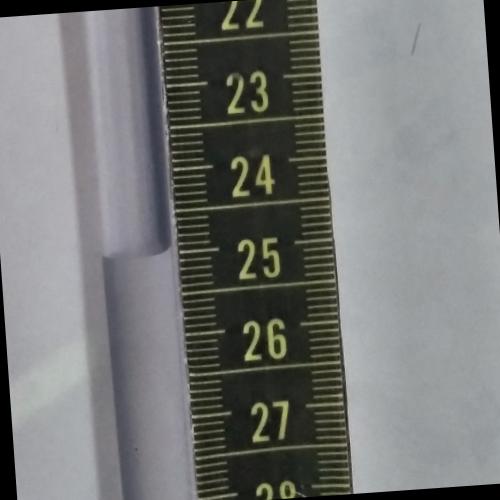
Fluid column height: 25.0 cm